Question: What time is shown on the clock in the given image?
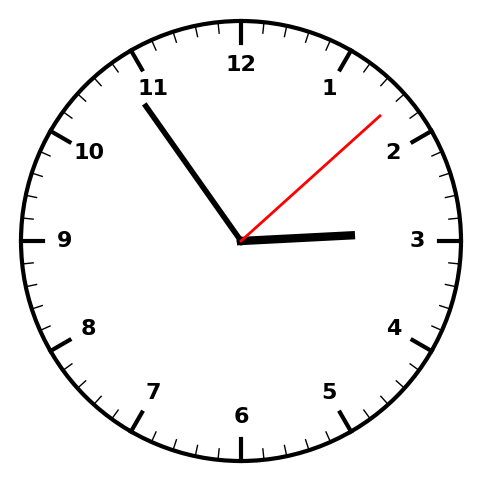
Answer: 02:54:08